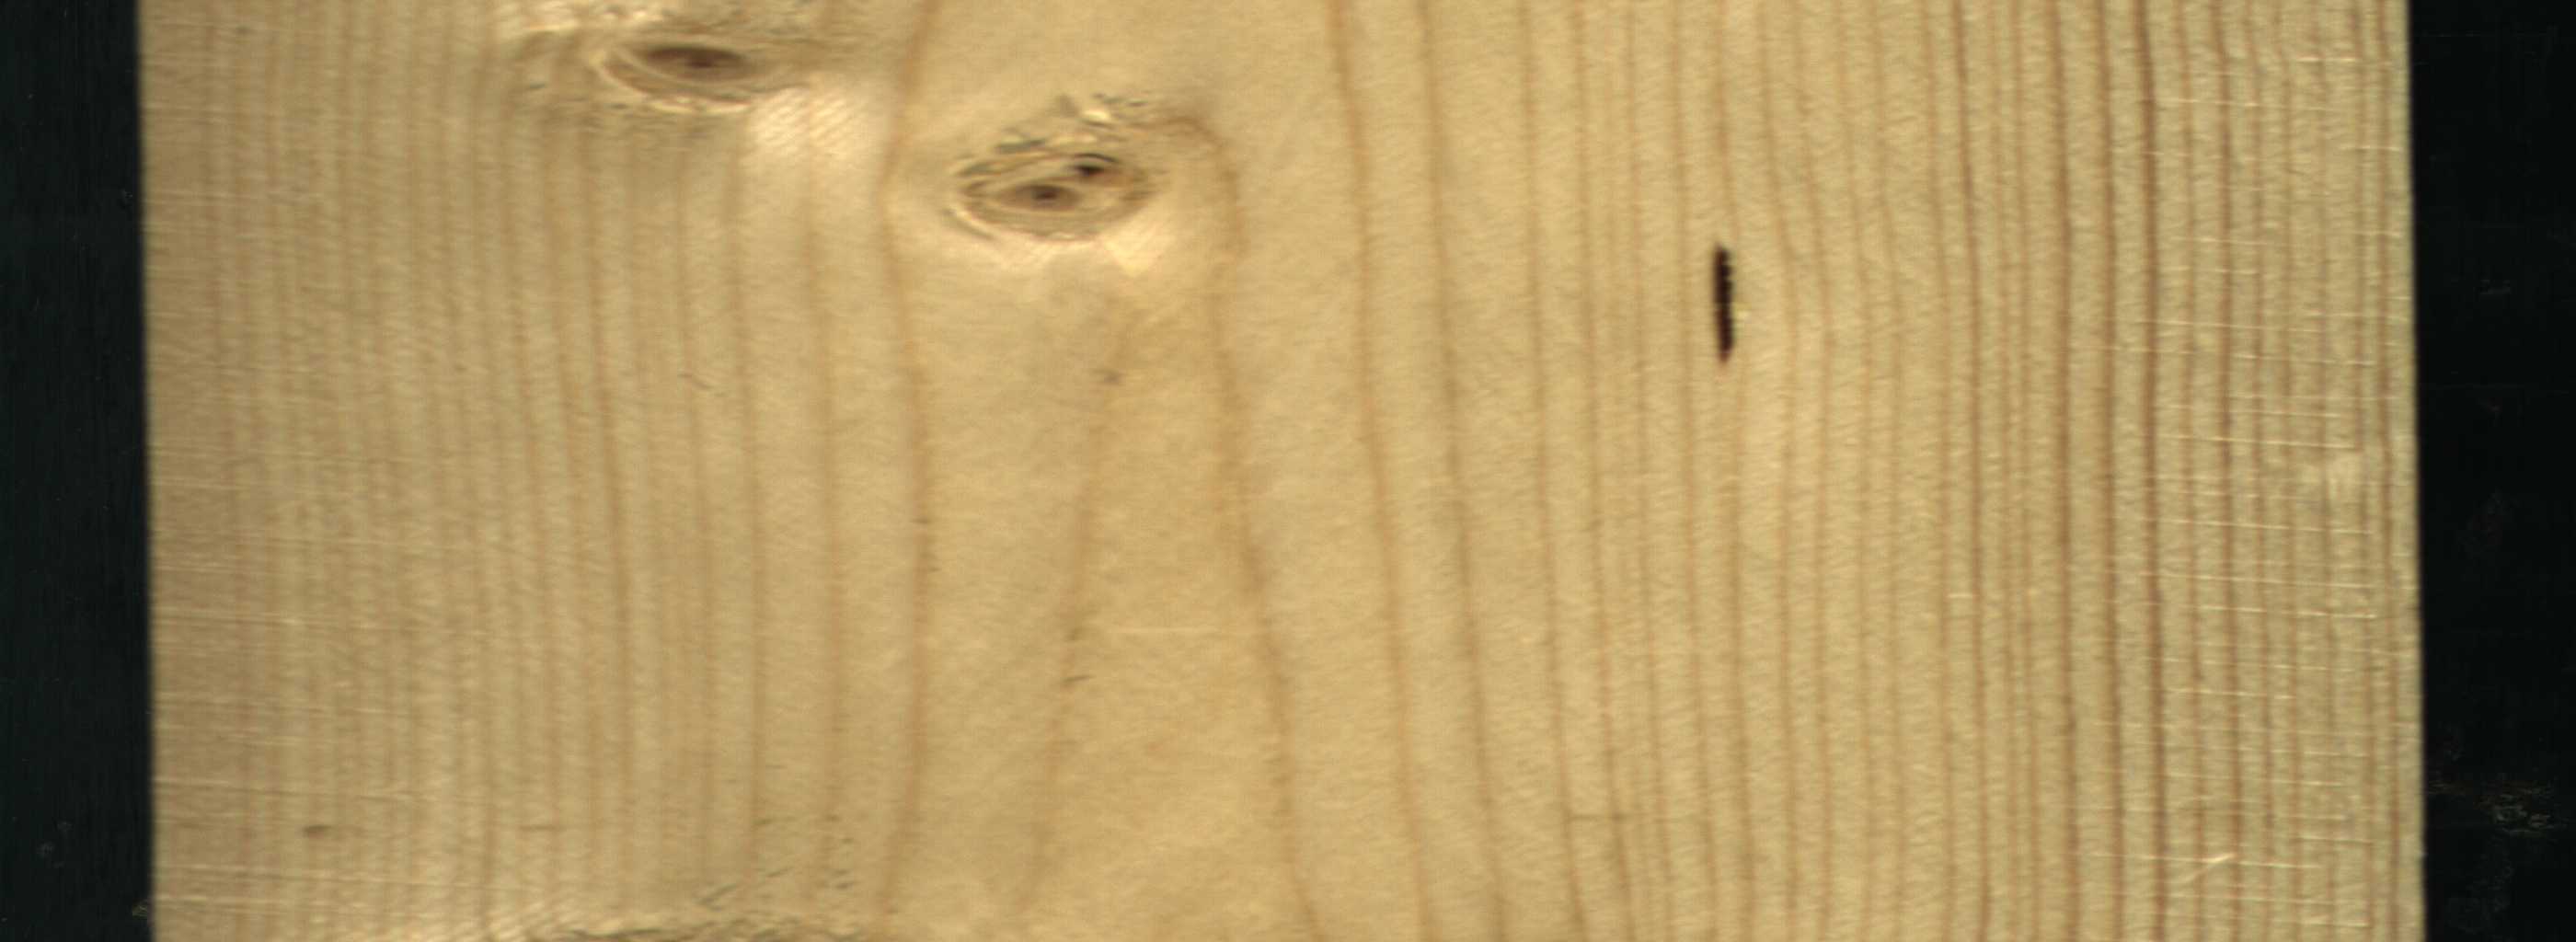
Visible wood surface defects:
resin
Live_Knot
Live_Knot